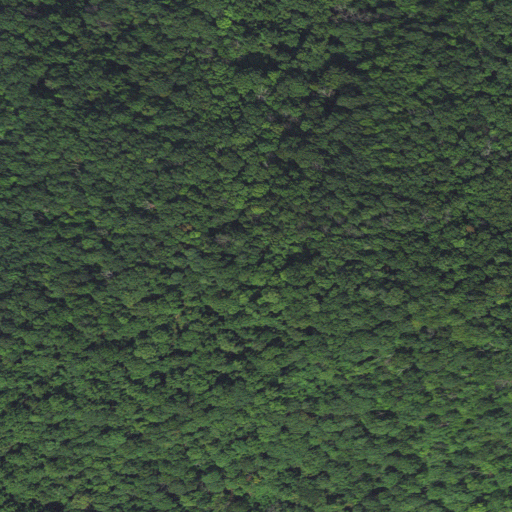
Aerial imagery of ridge(s) in Virginia named Coghill Ridge containing only deciduous forest